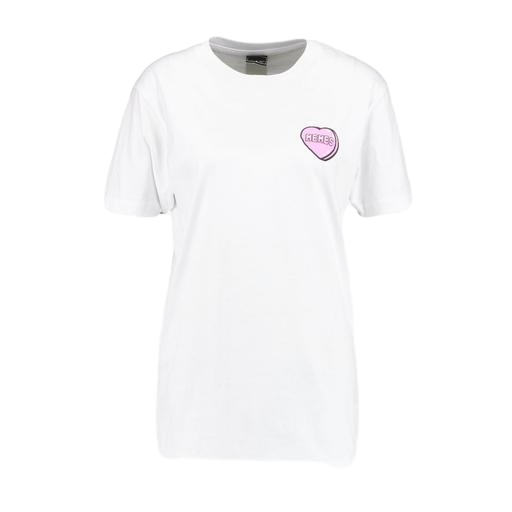
only white love pizza t-shirt, white women's playful heart t-shirt, only white t-shirt, white background